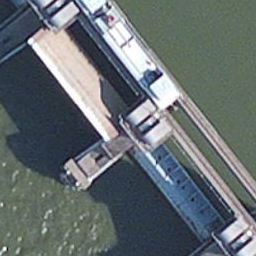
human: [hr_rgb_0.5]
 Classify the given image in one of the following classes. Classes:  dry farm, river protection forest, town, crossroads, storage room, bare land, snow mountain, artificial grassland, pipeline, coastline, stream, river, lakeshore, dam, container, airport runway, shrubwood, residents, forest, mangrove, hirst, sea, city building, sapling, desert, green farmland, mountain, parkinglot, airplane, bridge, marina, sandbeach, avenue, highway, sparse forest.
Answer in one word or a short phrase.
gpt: dam